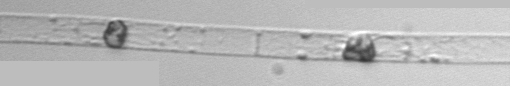
Label: Dactyliosolen_blavyanus